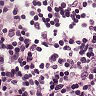
Metastatic tissue present: no